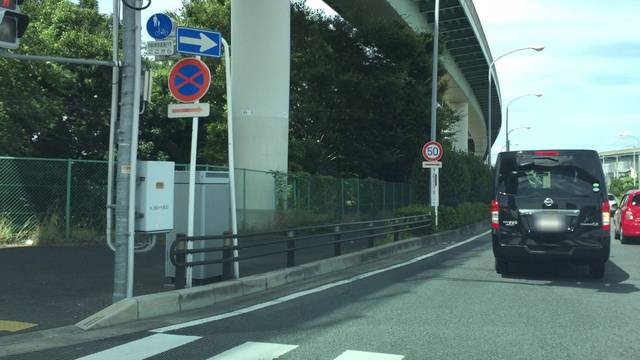
Region: Japan
Coordinates: 35.892, 139.612